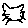
Label: cat